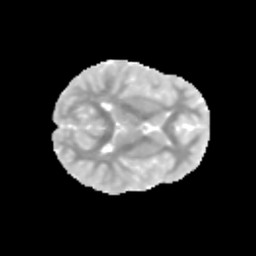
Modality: MD
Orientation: axial
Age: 10
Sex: male
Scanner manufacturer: siemens
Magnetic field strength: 3 T
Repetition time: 3.8 s
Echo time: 0.07 s